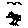
Label: bird